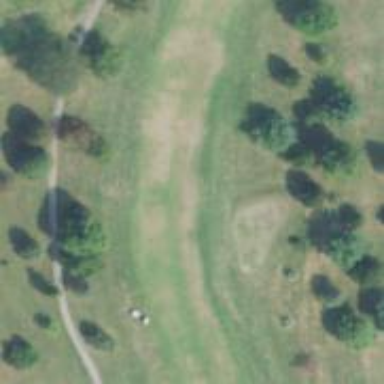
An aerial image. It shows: Scenic golf fairway.